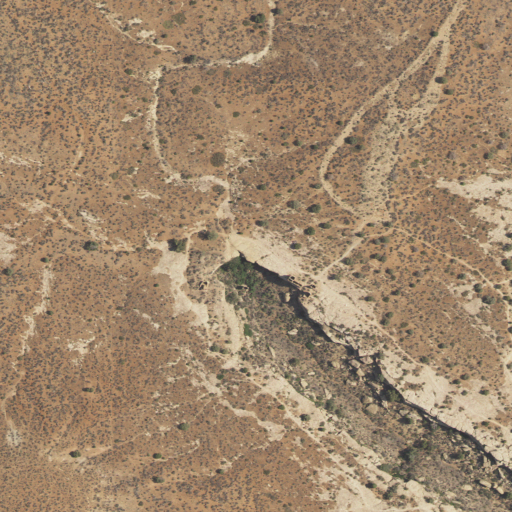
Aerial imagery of valley in Utah named Little Ruin Canyon containing only shrub